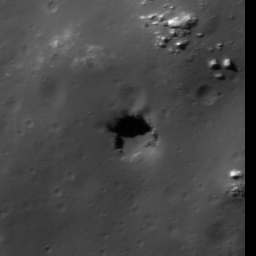
Pit: Stefan L 2
Host crater: Stefan L
Host type: impact_melt
Lunar coordinates: latitude 44.498, longitude 251.834